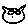
Label: cat